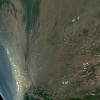
Label: land